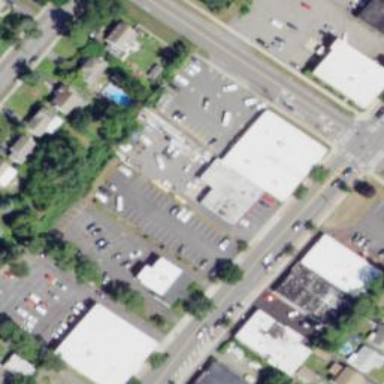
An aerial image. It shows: Parking area with surface.